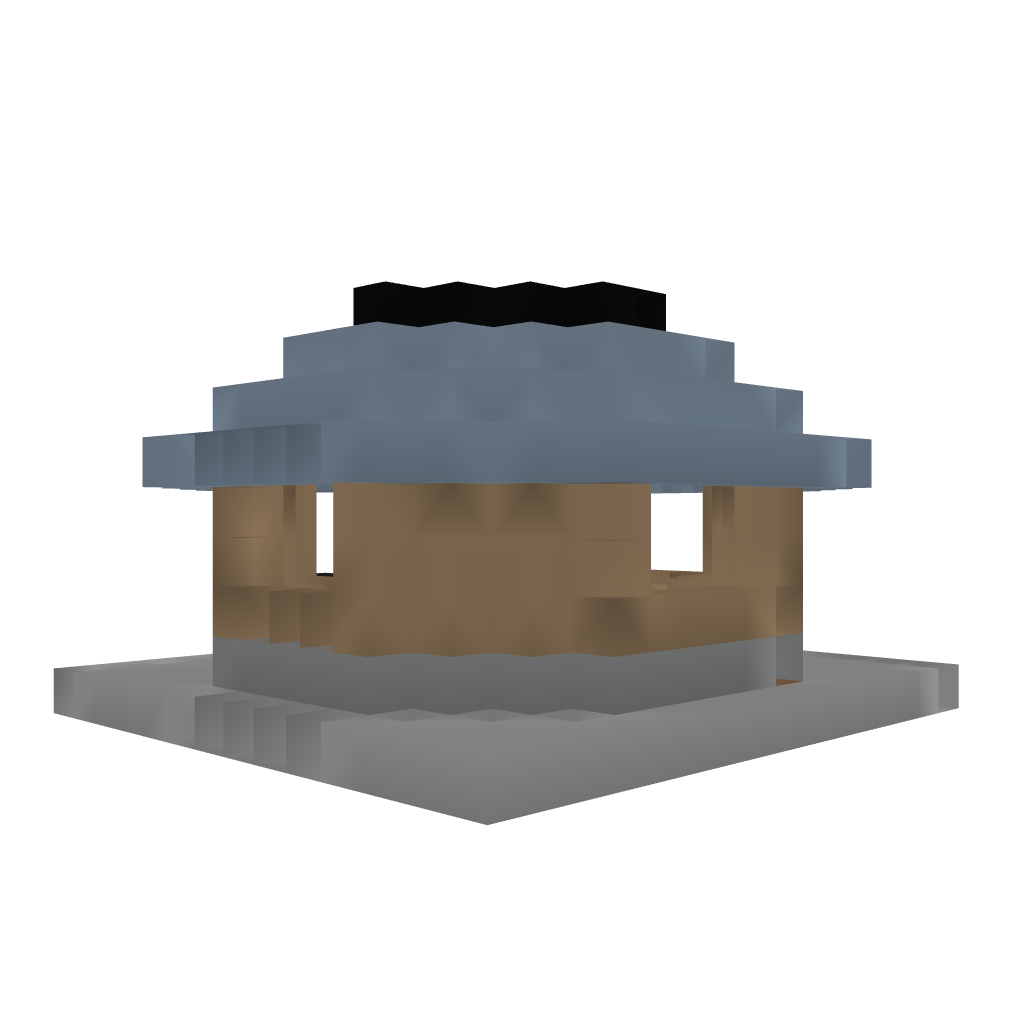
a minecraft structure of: Carnival Game #4 (Ring Toss)